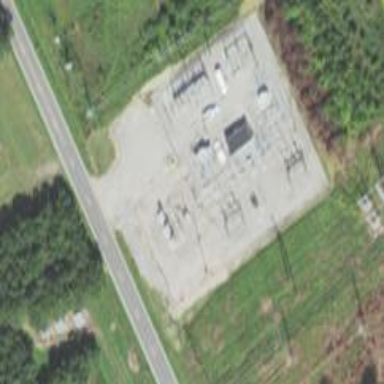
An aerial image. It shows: Switch used for power control.